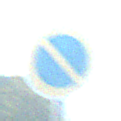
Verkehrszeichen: EingeschraenktesHalteverbot
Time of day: MorningAfternoon
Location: Outdoor (Urban)
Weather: Clear
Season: NotSpecified
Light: Natural